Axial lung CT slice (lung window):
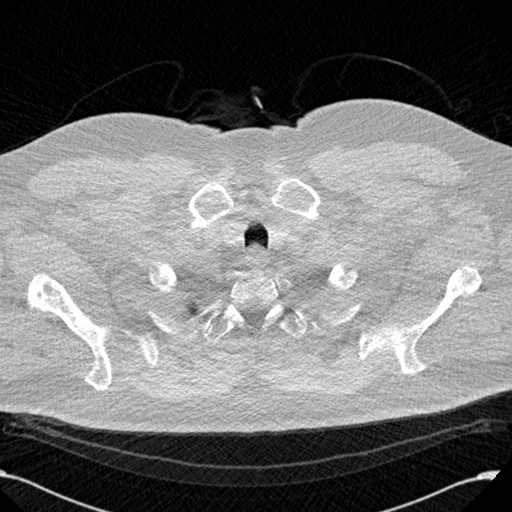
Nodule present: no